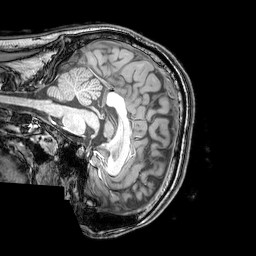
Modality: T1w
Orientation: sagittal
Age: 24
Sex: male
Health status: healthy
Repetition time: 0.081 s
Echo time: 0.037 s